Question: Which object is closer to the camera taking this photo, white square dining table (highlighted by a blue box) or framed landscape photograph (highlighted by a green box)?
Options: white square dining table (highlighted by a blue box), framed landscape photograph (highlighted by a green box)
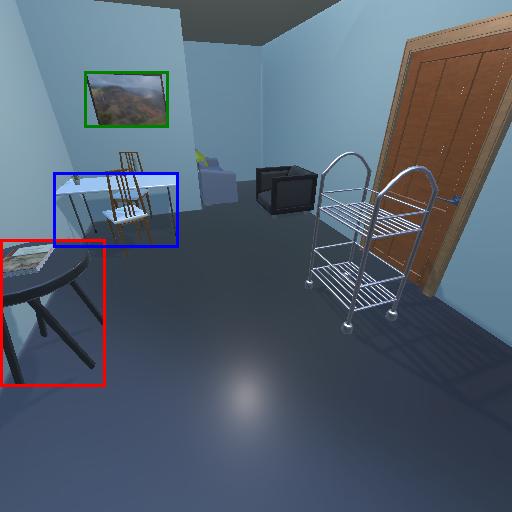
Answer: white square dining table (highlighted by a blue box)